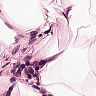
Metastatic tissue present: no